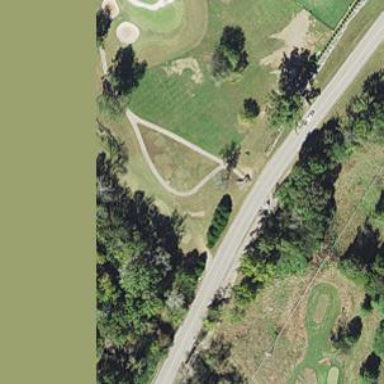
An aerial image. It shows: Path for golf carts.